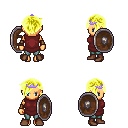
a pixel art fantasy rpg character, female body template, human, tanned skin, maroon tunic, teal pants, gold pixie cut hairstyle, purple tiara, cloth bracers, brown shoes, shield, four views (front, back, left, right), 2x2 character sprite sheet, small pixel art, hard edges, no anti-aliasing